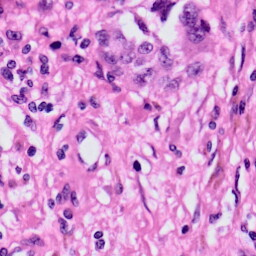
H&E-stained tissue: Skin